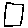
Label: square